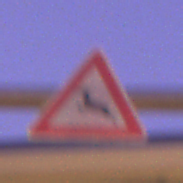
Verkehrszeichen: WildwechselRechts
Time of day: Night
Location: Outdoor (Urban)
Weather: Clear
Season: NotSpecified
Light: Artificial